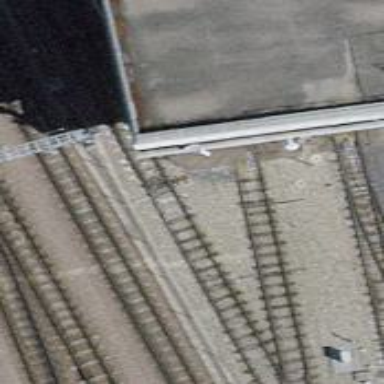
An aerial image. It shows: Tram railway running through yard with contact lines for electrification.